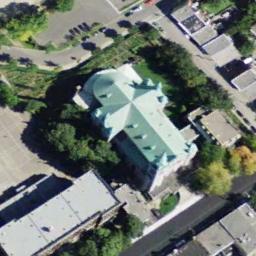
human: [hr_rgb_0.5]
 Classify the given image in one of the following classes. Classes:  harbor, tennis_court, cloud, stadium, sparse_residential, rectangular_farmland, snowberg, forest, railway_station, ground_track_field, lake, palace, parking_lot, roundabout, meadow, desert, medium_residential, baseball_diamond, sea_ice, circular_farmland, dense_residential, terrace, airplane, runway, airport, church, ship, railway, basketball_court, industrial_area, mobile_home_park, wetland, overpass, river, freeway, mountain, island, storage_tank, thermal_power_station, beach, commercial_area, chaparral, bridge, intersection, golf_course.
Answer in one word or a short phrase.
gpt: church